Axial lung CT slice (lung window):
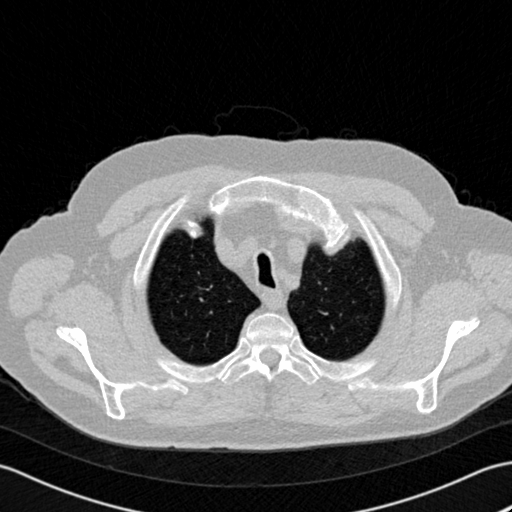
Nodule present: no